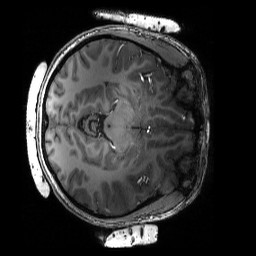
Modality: T1w
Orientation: axial
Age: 25
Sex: female
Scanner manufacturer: siemens
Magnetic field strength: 6.98 T
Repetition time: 3.1 s
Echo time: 0.00242 s